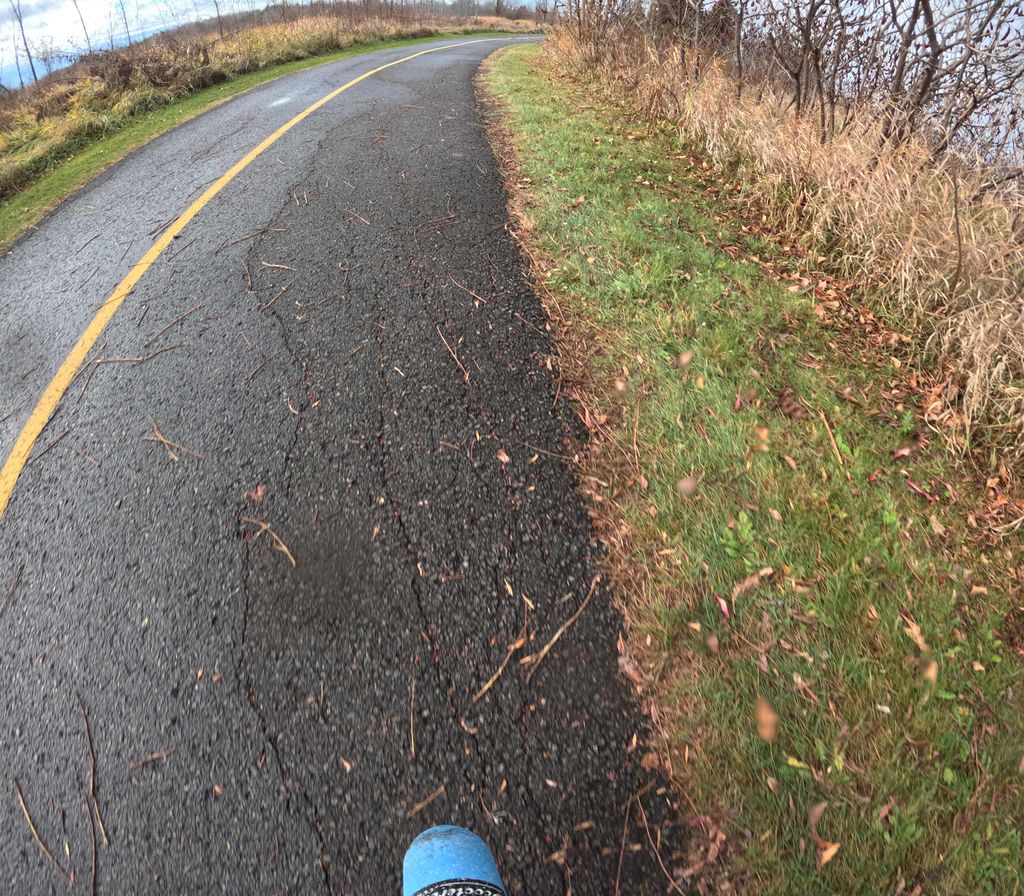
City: ottawa-gatineau